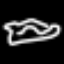
Label: squiggle